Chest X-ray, PA view. Patient: 54 years old, sex F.
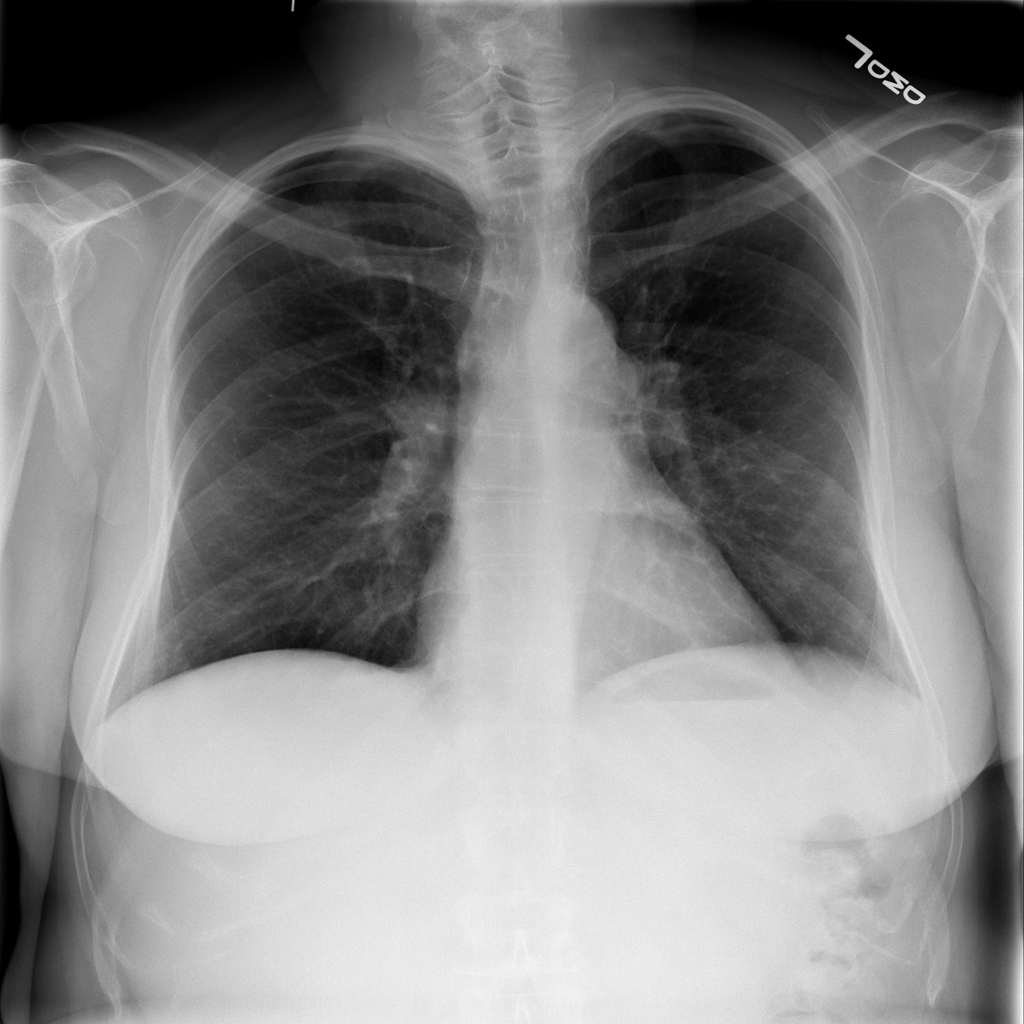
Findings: Nodule